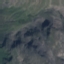
Label: HerbaceousVegetation